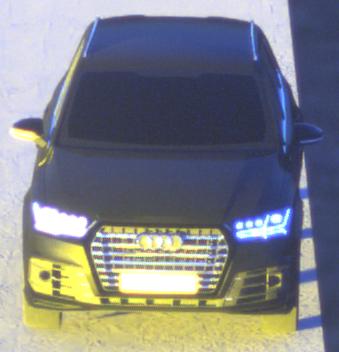
Make: Audi
Model: SQ7
Detailed model: -
Model produced from: 2016
Model produced until: 2018
Doors: 5
Color: black
Road condition: dry road
Daytime: sunrise or sunset
Contrast: high contrast